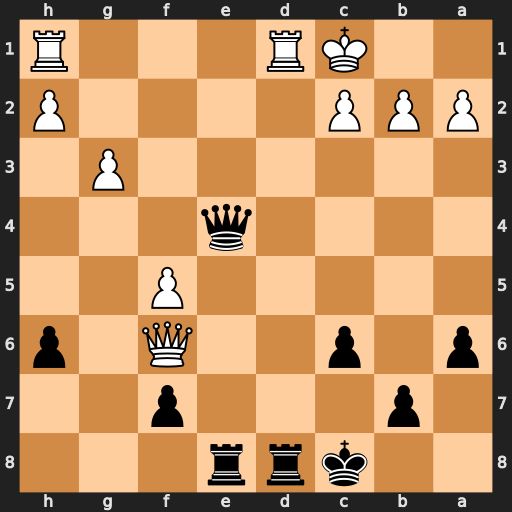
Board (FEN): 2krr3/1p3p2/p1p2Q1p/5P2/4q3/6P1/PPP4P/2KR3R
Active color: b
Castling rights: -
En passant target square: -
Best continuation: Qe3+ Kb1 Rxd1+ Rxd1 Qd2